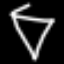
Label: diamond